Question: I'm trying to implement <URL> library.
It looks perfect so far. The only thing that I changed is the 'ListView' height and added a 'Button' after such 'ListView'.

Now, my idea with that 'Button' is to update the adapter. For that, I created the following method:
'''
private void updateData(Bundle savedInstanceState){
List<String> items = Arrays.asList("Item1", "Item2", "Item3", "Item4");
adapter = null;
adapter = new ComplexItemLayoutAdapter(savedInstanceState, items);
adapter.notifyDataSetChanged();
}
'''
At the end, it did not work. I tried following <URL>.
What can I do to update this kind of adapter?
Many thanks.
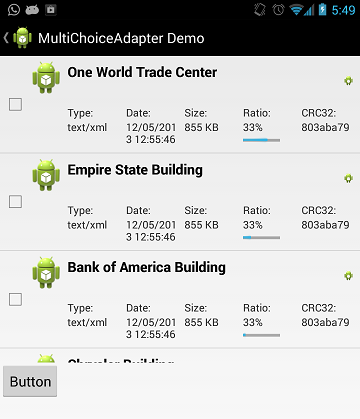
Answer: Created one method in 'ComplexItemLayoutAdapter' named 'setData(List<String> items)' and set these items to existing data.
And change your method implementation
'''
private void updateData(Bundle savedInstanceState){
List<String> items = Arrays.asList("Item1", "Item2", "Item3", "Item4");
adapter = null;
adapter = new ComplexItemLayoutAdapter(savedInstanceState, items);
adapter.notifyDataSetChanged();
}
'''
to
'''
private void updateData(){
List<String> items = Arrays.asList("Item1", "Item2", "Item3", "Item4");
adapter.setData(items);
listView.setAdapter(adapter);
adapter.notifyDataSetChanged();
}
'''